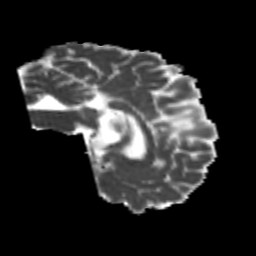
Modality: MD
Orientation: sagittal
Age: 24
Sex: male
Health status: healthy
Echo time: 0.074 s